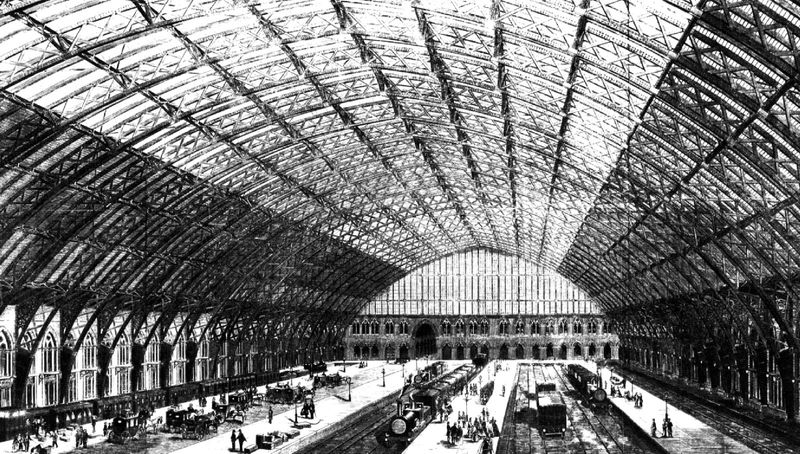
Titel: St. Pancras Station London
Standort: (GB England London) (EU - GB - England - London)
Schlagwörter: menschen, fenster, glas, hell, laternen, paris, schwarz, tür, weiss, sonne, personen, zug, kutsche, halle, foto, fotografie, eisen, überdachung, gewölbe, druck, schwarz weiss, bahnhof, eisenbahn, konstruktion, bahnsteig, dampflok, dampflokomotive, gleis, gleise, schienen, wagons, reisende, fotographie, glasdach, stahl, durchfenstert, bahnhofshalle, fahrgäste, glasbau, kopfbahnhof, sackbahnhof, stahlträger, reisen, waggon, dampflock, züge, fotografei, stahldach, stirnseite, bahnsteige, 1920, musee d'orsay, hellighkeit, passagieren, stahlträgerkonstruktion